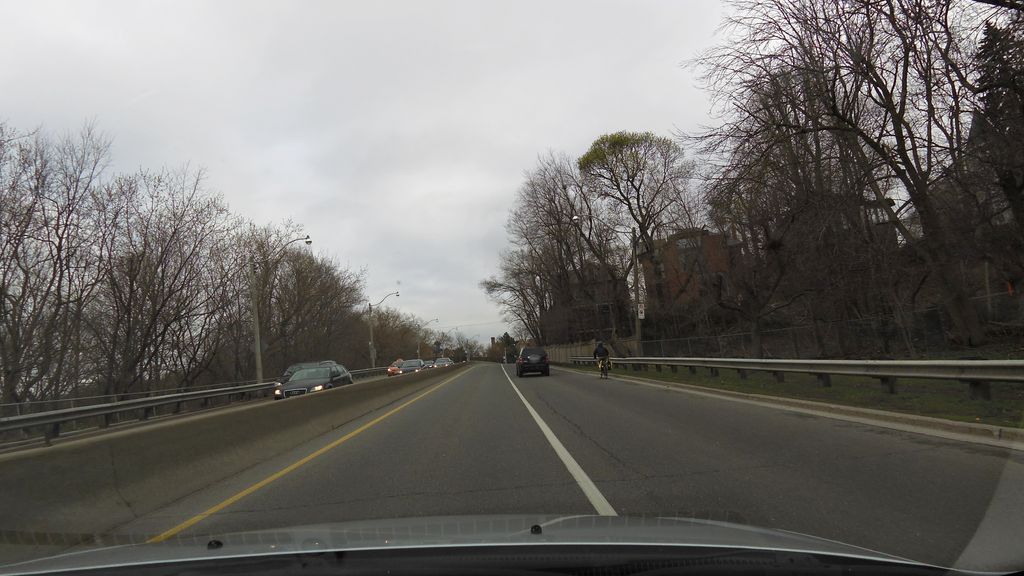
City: toronto